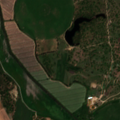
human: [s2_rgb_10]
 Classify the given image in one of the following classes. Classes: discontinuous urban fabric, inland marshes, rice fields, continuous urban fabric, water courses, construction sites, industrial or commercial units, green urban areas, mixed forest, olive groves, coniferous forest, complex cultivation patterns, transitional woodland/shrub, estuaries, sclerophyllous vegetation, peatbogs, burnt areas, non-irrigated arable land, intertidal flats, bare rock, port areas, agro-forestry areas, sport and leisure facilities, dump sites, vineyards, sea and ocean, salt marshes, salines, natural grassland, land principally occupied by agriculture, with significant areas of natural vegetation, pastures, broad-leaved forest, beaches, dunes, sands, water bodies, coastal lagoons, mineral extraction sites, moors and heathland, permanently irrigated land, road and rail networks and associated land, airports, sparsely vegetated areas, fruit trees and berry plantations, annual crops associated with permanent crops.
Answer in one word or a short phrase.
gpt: continuous urban fabric